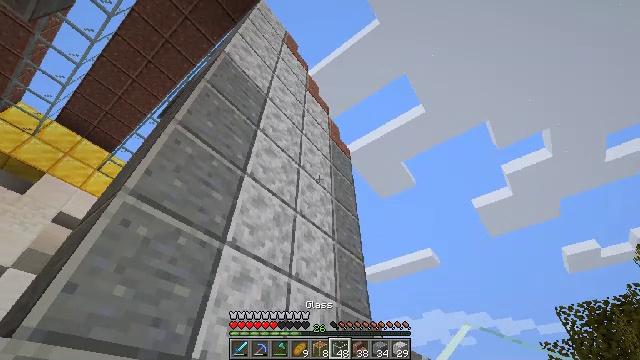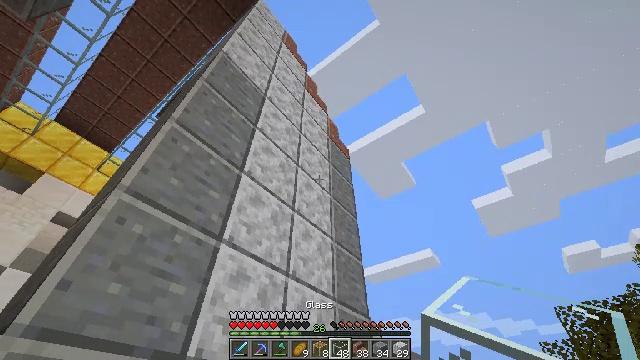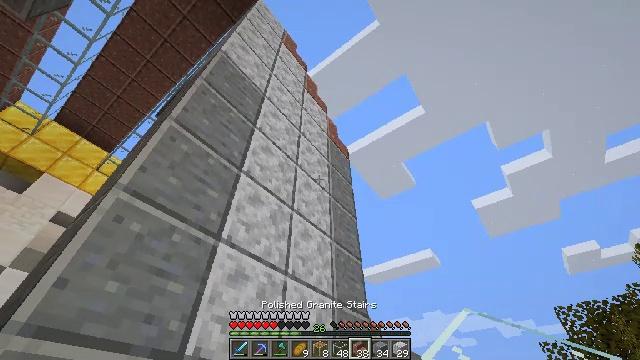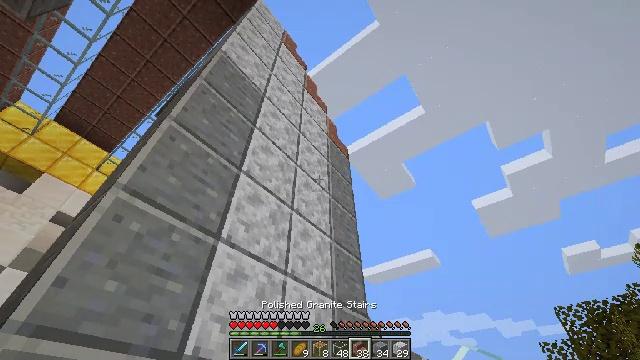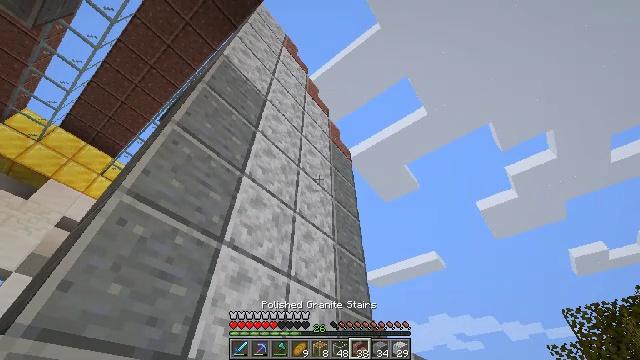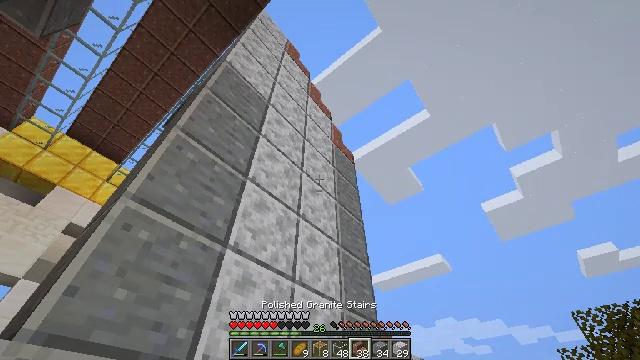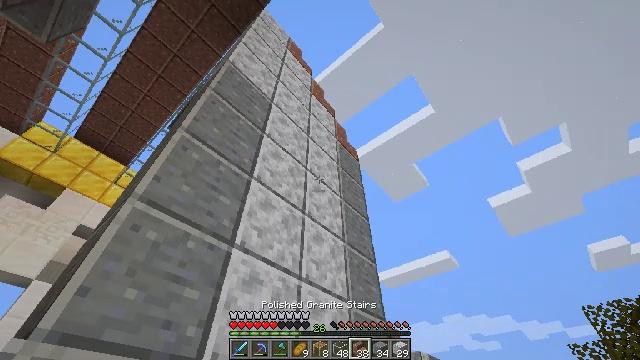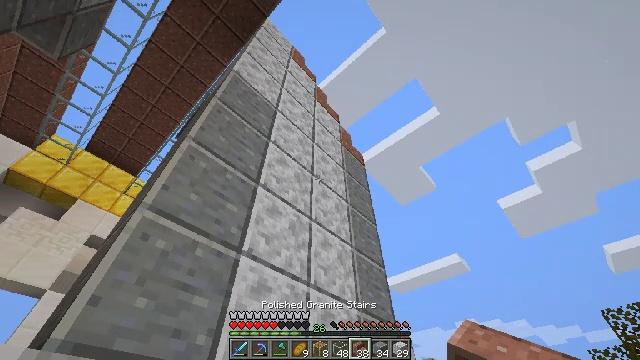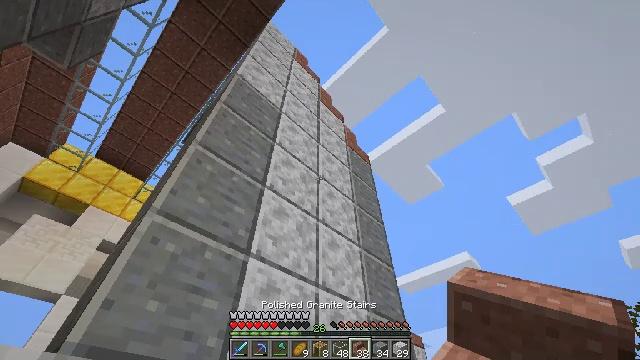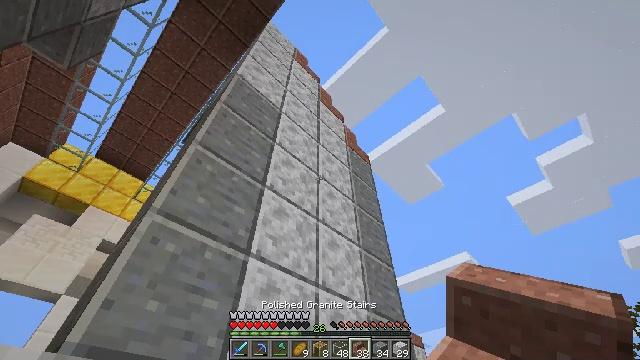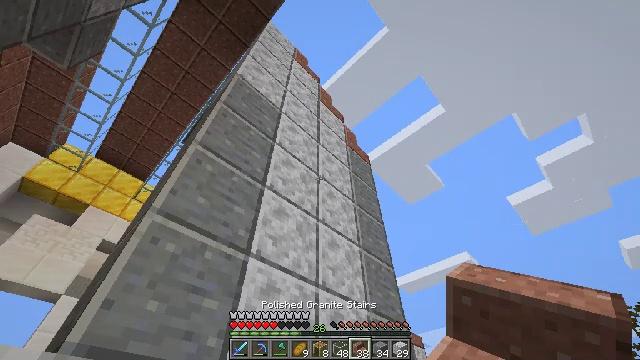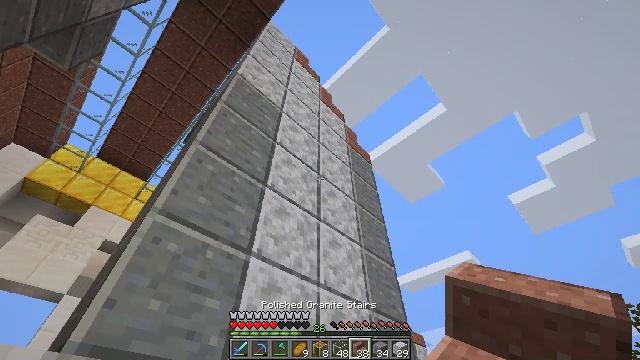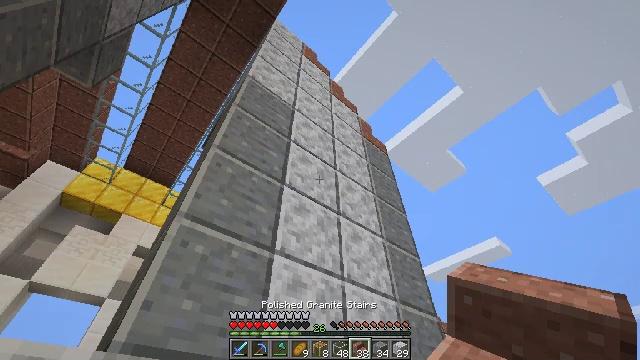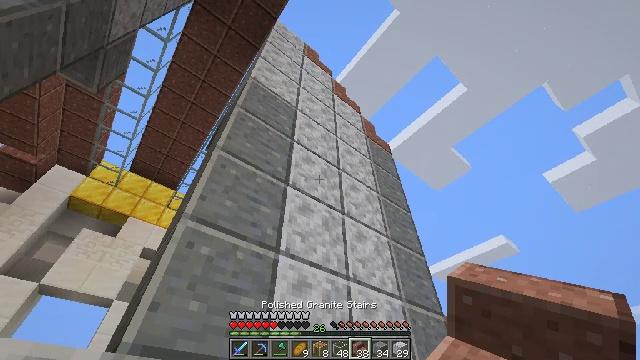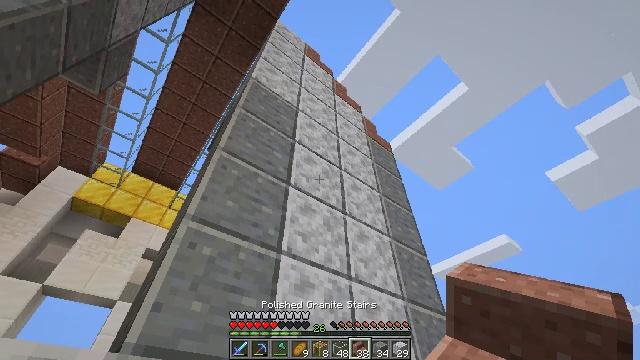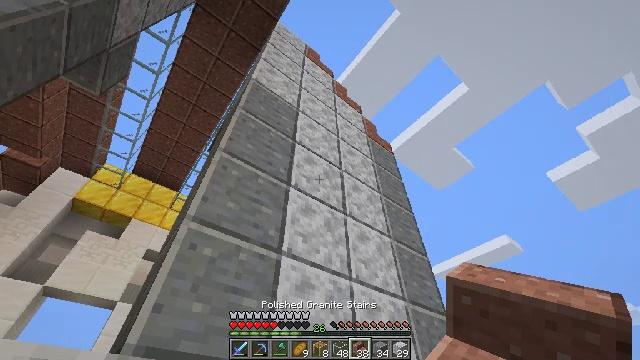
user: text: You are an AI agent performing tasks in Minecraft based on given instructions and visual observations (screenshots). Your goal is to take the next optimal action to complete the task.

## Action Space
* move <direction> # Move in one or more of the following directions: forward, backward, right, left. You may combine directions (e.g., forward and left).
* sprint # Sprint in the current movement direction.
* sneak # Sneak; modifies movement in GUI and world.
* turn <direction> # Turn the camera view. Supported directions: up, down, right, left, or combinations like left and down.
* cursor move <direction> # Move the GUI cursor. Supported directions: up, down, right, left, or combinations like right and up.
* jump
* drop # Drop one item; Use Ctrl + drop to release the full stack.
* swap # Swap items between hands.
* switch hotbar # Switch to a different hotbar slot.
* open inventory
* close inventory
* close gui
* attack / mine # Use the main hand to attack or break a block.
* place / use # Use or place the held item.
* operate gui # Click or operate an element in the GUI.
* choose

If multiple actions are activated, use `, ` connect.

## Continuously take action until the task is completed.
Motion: motion action
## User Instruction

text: Gather polished diorite from a structure.
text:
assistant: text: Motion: no_op
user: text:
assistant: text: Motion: no_op
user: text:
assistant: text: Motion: no_op
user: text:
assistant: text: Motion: no_op
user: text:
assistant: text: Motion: turn left
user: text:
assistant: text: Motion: turn left
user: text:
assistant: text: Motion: turn left and up
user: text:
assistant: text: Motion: turn left
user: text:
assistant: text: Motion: no_op
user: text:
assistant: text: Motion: no_op
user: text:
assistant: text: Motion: no_op
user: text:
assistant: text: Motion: turn left and down
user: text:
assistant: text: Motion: turn left
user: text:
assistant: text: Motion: no_op
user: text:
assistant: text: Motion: no_op
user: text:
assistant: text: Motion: turn left and up
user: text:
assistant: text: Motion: turn up
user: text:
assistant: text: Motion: turn left and up
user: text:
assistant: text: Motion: turn left and up
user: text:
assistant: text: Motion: turn up
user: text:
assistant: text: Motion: turn left and up
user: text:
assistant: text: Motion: turn left and up
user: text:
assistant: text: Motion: no_op
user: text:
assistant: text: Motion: turn left
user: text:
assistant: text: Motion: turn left
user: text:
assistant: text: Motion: turn left
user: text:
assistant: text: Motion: turn left
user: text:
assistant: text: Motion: no_op
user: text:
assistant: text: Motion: no_op
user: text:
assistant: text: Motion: no_op